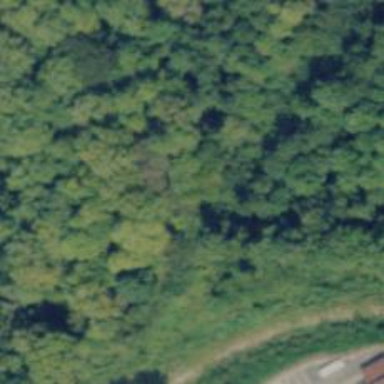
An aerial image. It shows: Abandoned railway spur.